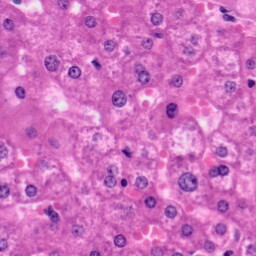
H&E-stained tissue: Liver